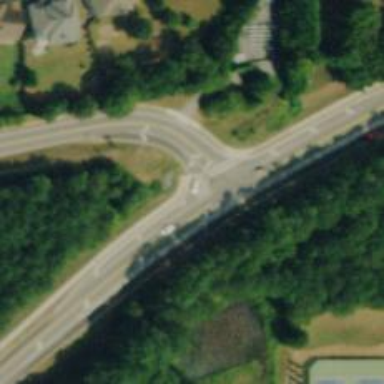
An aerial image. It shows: Secondary link road.